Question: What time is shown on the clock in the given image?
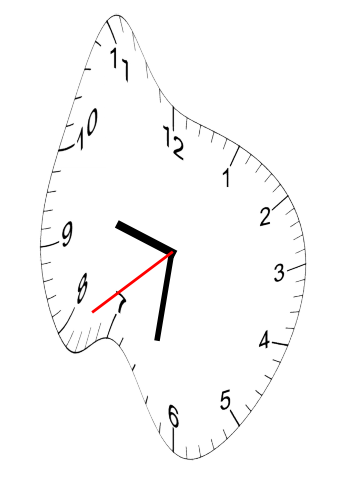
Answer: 09:31:39